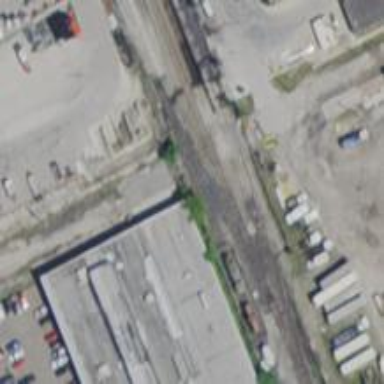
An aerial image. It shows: Abandoned railway.